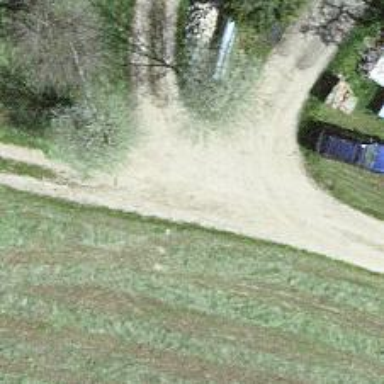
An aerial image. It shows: Gravel track.